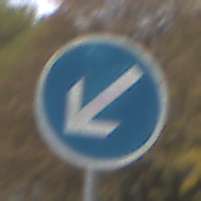
Verkehrszeichen: VorgeschriebeneVorbeifahrtLinks
Umgebung: Outdoor, Nature
Tageszeit: MorningAfternoon
Wetter: Overcast
Licht: Natural
Jahreszeit: Autumn
Kontrast: LowContrast